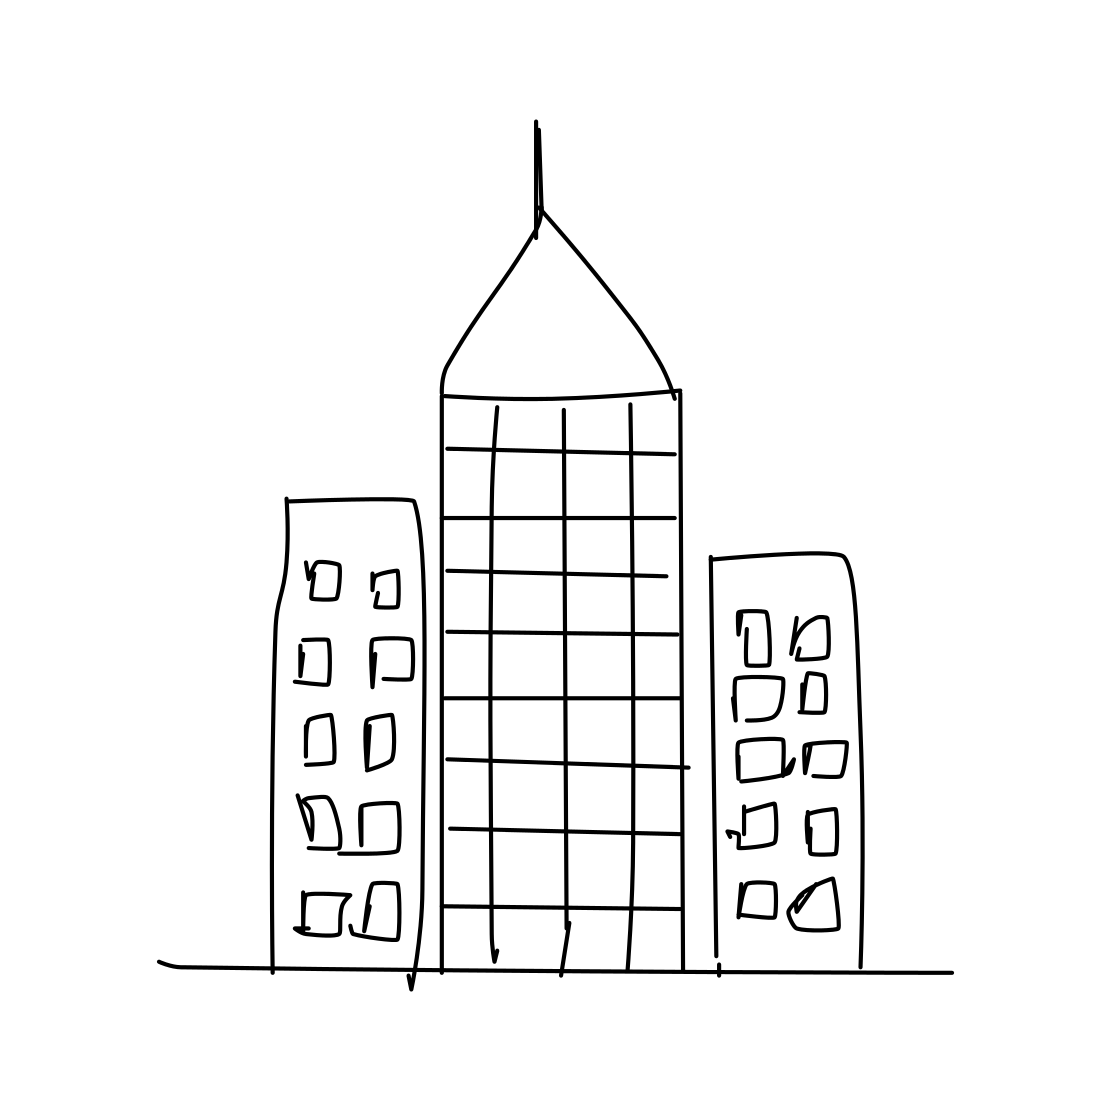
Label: skyscraper